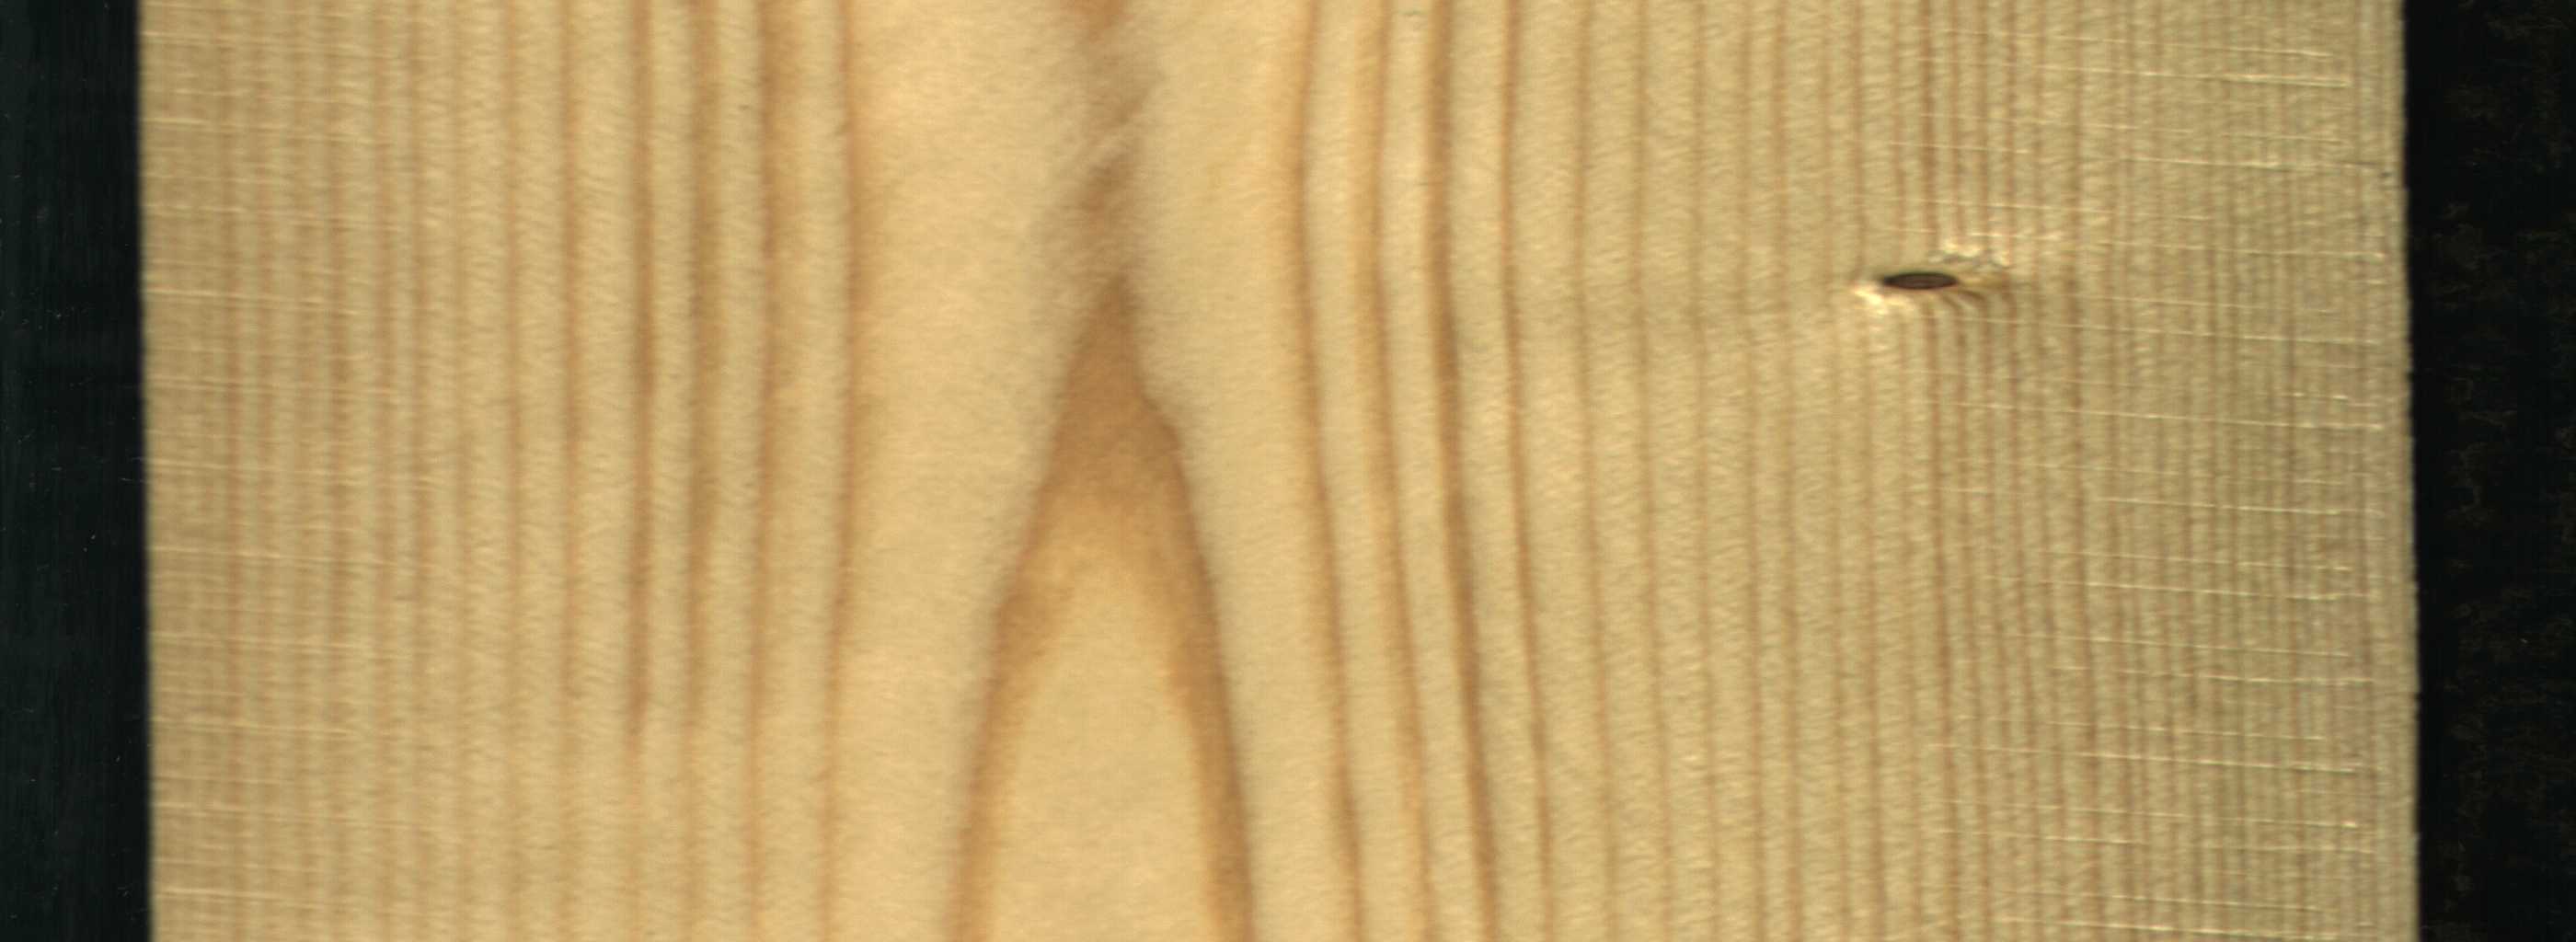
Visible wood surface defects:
Dead_Knot